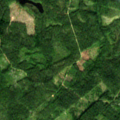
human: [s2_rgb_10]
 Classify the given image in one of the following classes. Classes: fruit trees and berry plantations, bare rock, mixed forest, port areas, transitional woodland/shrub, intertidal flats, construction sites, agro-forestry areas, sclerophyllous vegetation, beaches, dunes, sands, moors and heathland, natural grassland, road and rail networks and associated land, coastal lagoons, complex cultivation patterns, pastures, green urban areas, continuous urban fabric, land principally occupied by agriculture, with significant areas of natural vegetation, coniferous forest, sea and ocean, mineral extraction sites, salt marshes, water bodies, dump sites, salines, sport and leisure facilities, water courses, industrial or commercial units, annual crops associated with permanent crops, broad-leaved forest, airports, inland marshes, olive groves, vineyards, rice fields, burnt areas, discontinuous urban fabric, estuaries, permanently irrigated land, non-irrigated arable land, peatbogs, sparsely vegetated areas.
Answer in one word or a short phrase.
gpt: coniferous forest, mixed forest, transitional woodland/shrub